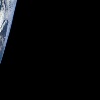
Label: space